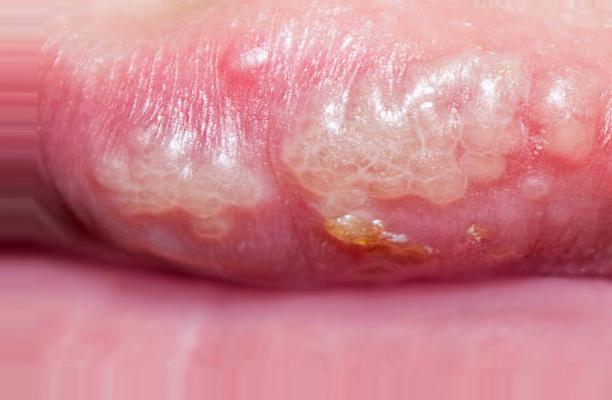
Condition: Mouth Ulcer